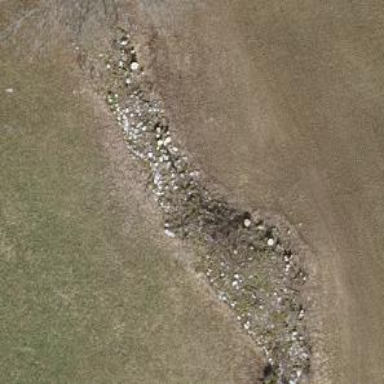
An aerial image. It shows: Wall barrier.